二年级 · 算术

雪糕 3 元

蛋糕 6 元

巧克力 14 元

糖豆 2 元

（1）小夏买同一种零食, 正好用去 9 元, 她买的是什么? 买了多少?五、解决问题。(第 25 题 5 分, 其余每题 6 分, 共 35 分)
答: 买一块巧克力的钱可以买 ( $\quad$ ) 份糖豆。
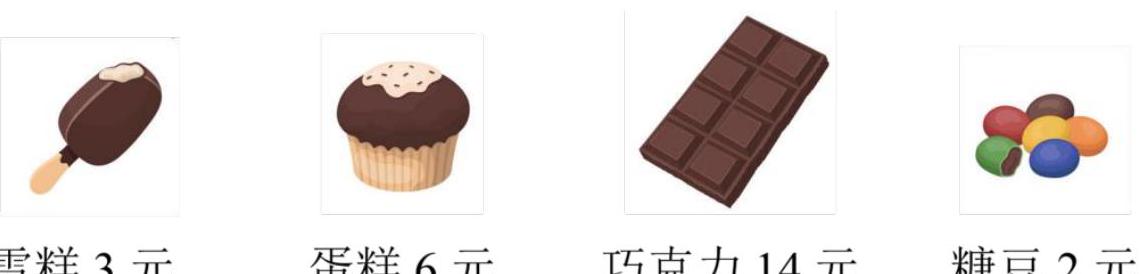
答案: (1) $9 \div 3=3$ (个)

答: 她买了 3 个雪糕。

(2) $14 \div 2=7$ (份)

答: 买一块巧克力的钱可以买 7 份糖豆。